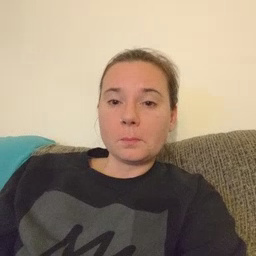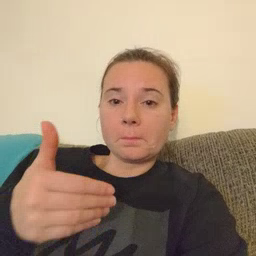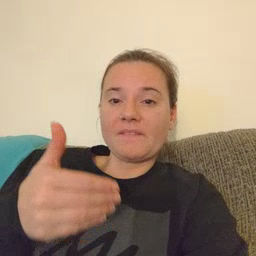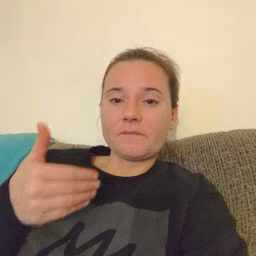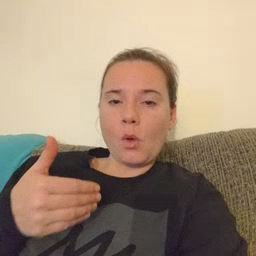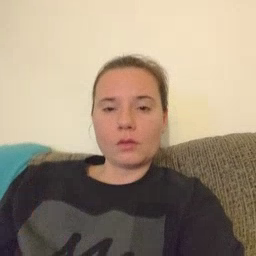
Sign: before